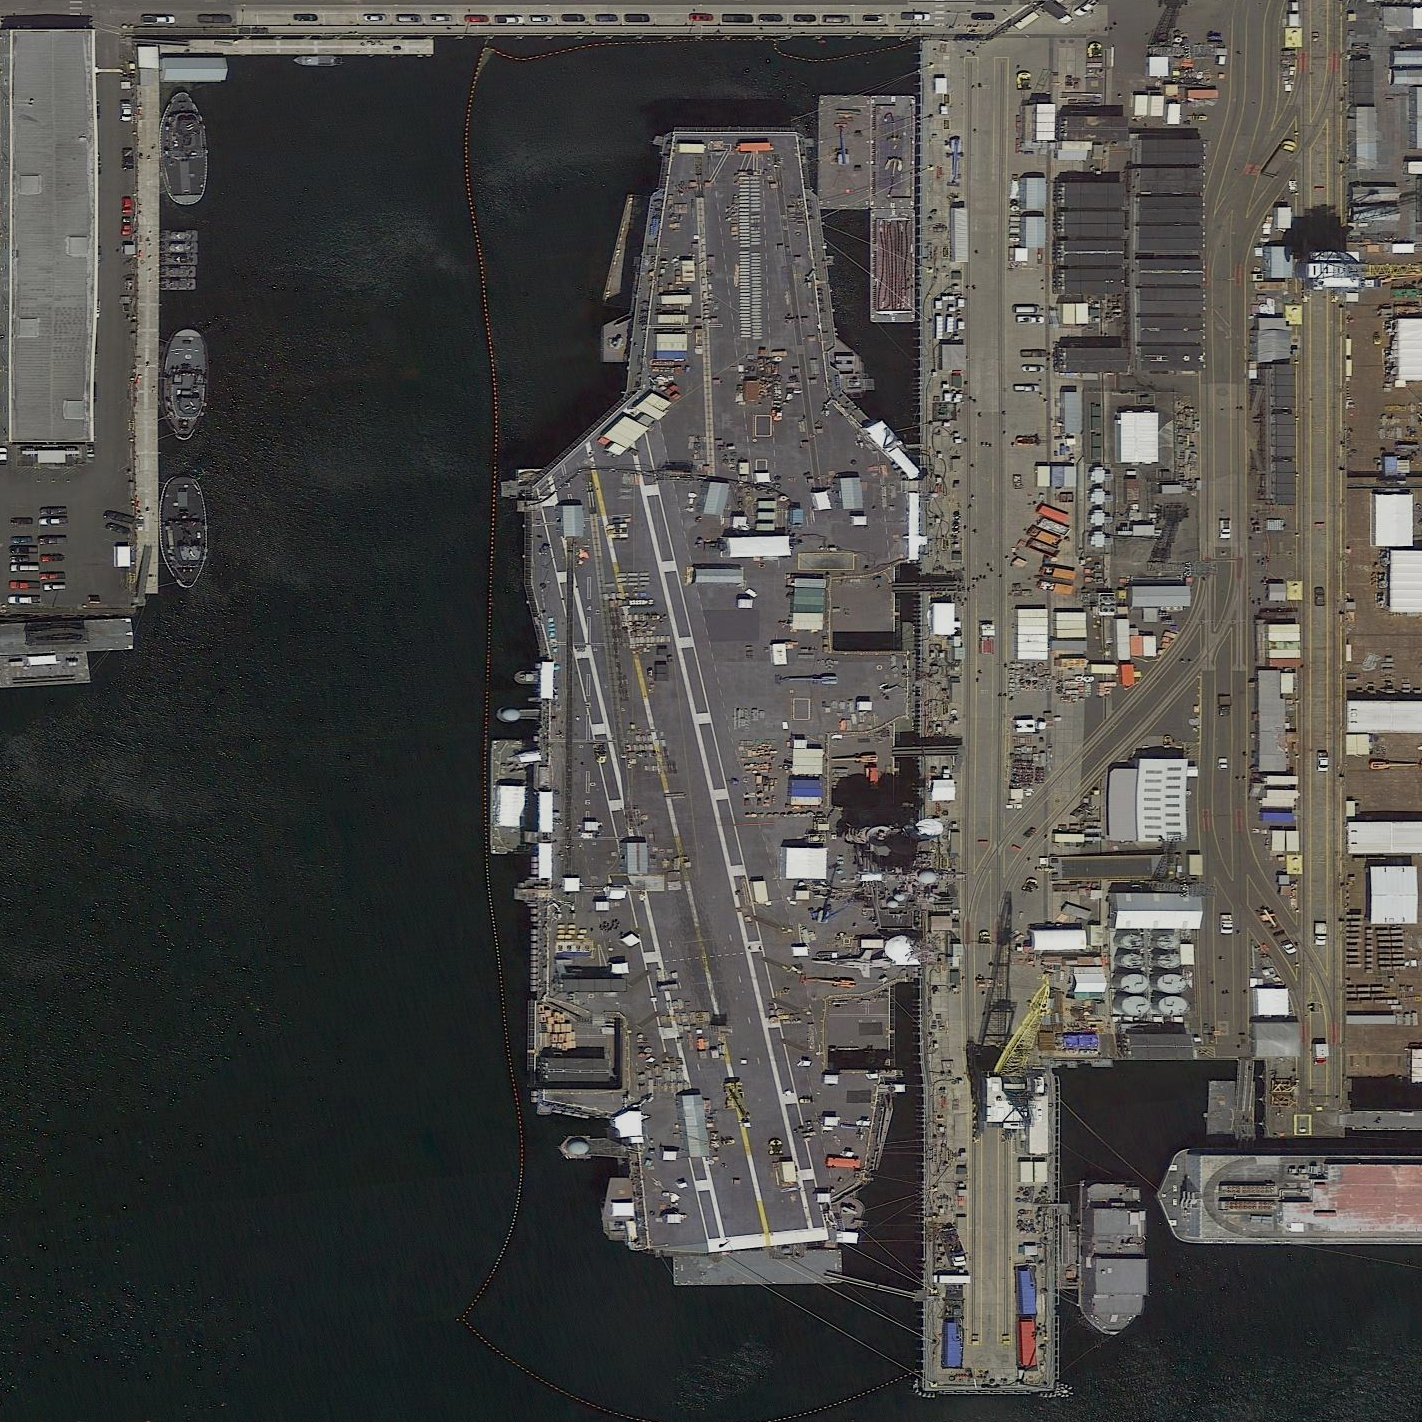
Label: aircraft_carrier